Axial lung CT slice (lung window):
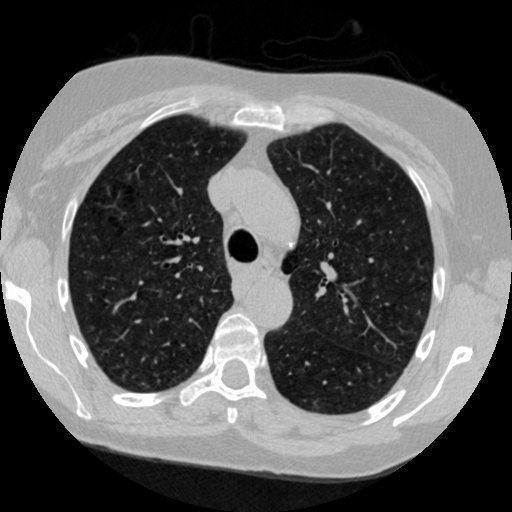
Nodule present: no